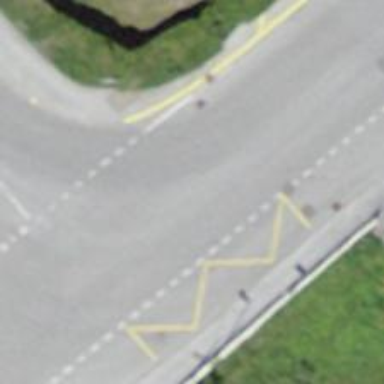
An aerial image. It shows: Tertiary road with asphalt surface. The sidewalk on the right side also has asphalt surface.